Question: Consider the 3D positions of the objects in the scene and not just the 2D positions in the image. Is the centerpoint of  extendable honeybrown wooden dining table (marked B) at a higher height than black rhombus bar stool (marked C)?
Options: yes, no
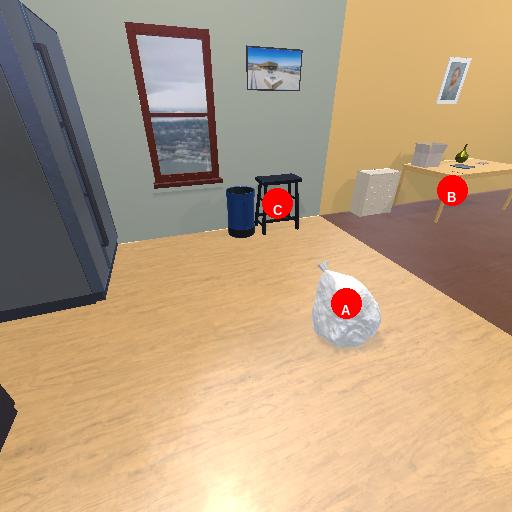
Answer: yes